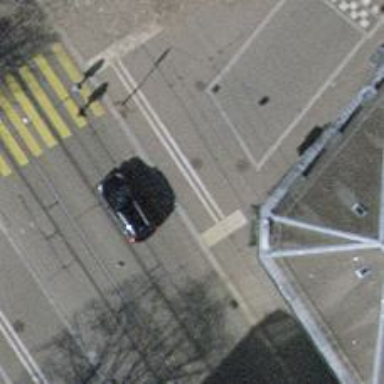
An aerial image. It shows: Asphalt sidewalk.